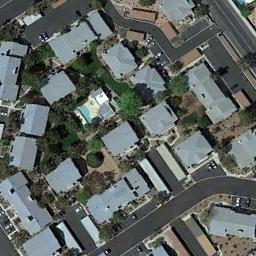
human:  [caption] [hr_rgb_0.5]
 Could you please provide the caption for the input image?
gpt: The medium residential is next to the road and some trees .

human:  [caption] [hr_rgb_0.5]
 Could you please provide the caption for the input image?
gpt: There are big trees in the middle of the medium-sized residential area .

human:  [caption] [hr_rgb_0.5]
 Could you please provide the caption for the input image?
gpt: The medium residential area with some blue houses and a swimming pool is surrounded by roads .

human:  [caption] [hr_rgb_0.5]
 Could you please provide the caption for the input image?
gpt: There are many buildings of different shapes and sizes in medium residential area .

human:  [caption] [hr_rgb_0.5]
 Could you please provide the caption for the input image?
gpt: There are many blue buildings on the medium residential area .